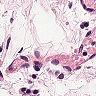
Metastatic tissue present: no